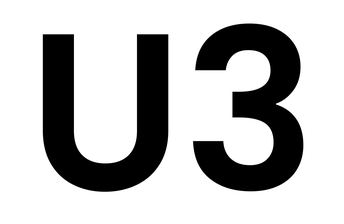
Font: Poppins-SemiBold